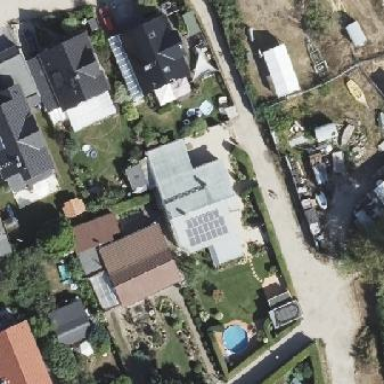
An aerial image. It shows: Detached building.